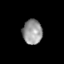
Tissue: skin
Cell type: Epithelial cells
Senescence score: 0.2798
Nuclear area (px): 473
Mean DAPI intensity: 151.55